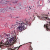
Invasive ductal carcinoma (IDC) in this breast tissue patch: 0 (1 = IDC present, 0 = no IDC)